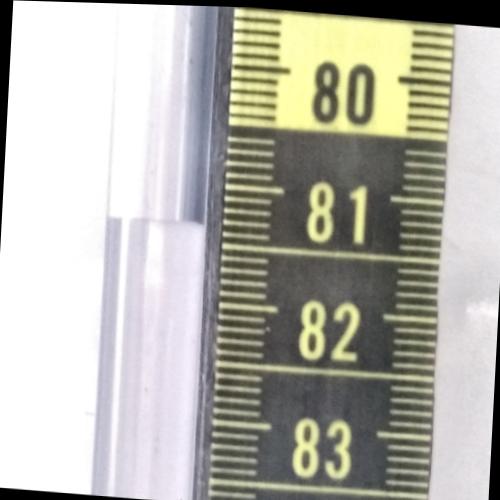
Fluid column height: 81.3 cm